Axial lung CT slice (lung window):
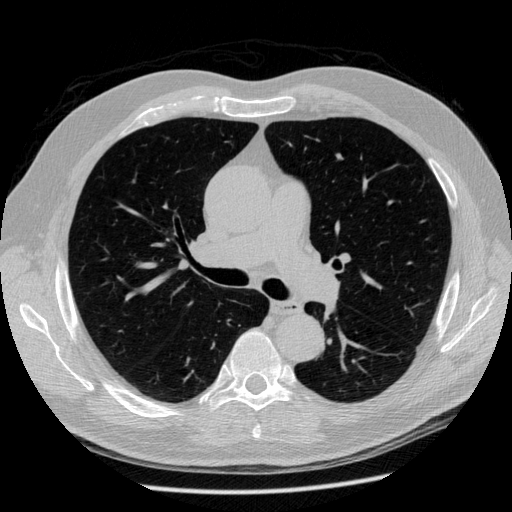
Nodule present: no